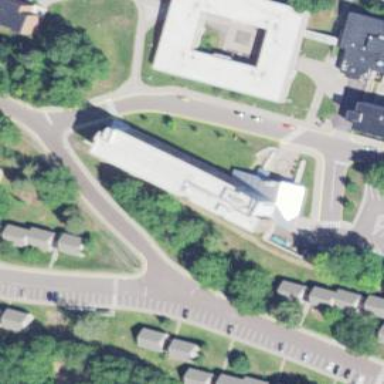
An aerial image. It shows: Dormitory building.